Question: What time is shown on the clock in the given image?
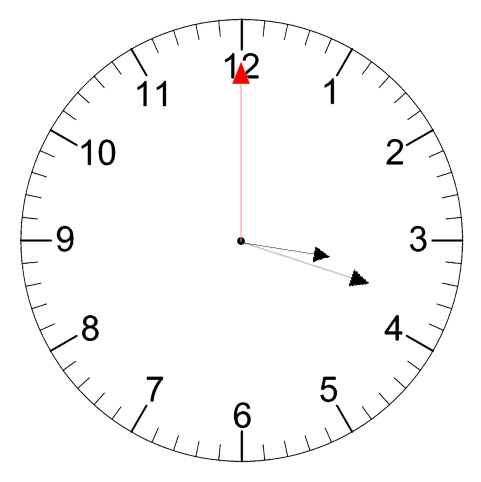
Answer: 03:18:00